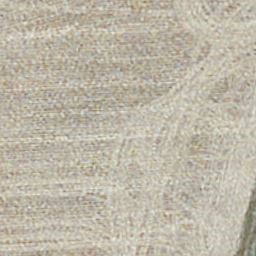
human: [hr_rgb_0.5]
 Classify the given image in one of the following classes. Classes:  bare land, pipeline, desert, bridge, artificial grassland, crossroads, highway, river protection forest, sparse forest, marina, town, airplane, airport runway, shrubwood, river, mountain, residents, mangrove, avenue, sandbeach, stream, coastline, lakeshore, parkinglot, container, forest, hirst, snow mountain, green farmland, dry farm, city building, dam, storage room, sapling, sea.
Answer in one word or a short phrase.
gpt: dry farm